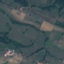
Land use / land cover: Pasture